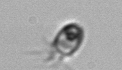
Label: Balanion